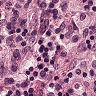
Metastatic tissue present: no